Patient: sex M, age 38
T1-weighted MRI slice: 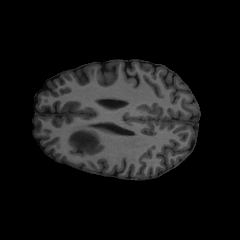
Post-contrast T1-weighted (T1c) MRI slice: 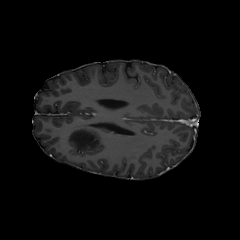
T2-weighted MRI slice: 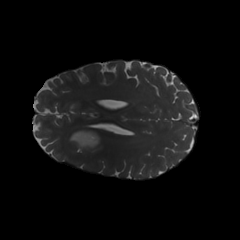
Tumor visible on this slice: yes
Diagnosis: Astrocytoma, IDH-mutant
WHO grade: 3